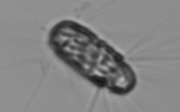
Label: Corethron_hystrix